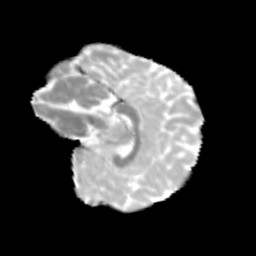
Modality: MD
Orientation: sagittal
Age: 9
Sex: male
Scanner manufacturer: siemens
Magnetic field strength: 3 T
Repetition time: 3.8 s
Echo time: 0.07 s